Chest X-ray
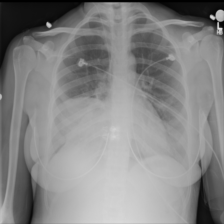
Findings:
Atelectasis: negative
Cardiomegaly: negative
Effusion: negative
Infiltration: negative
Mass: negative
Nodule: negative
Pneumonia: negative
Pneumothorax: negative
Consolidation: negative
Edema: negative
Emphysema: negative
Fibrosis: negative
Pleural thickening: negative
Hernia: negative